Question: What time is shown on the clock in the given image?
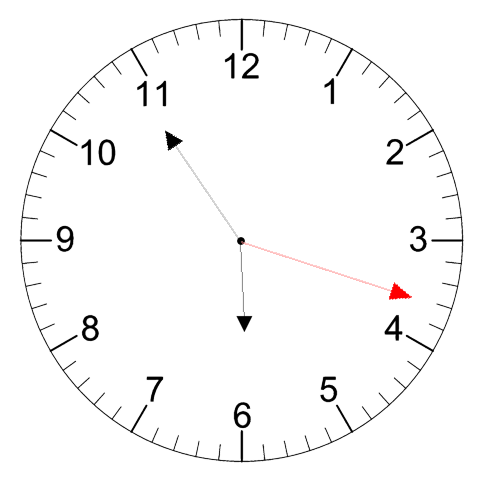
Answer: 05:54:18